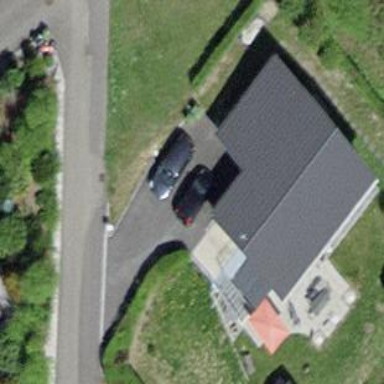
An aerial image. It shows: Simple house.